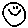
Label: smiley face